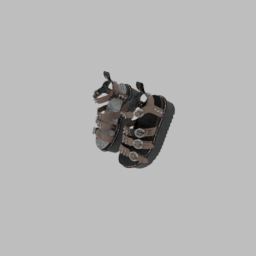
Label: people